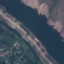
Land use / land cover: River